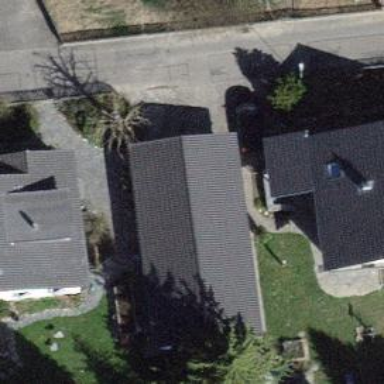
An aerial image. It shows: Garage.